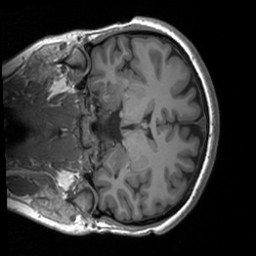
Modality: T1w
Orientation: coronal
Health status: healthy
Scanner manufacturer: siemens
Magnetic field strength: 3 T
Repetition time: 1.9 s
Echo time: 0.00226 s